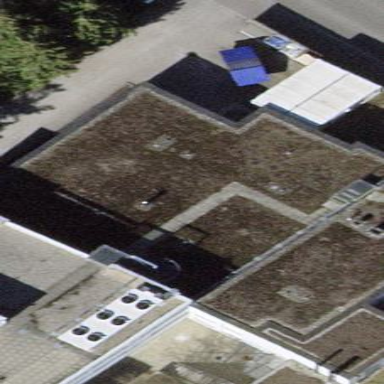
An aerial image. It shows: Hospital building.